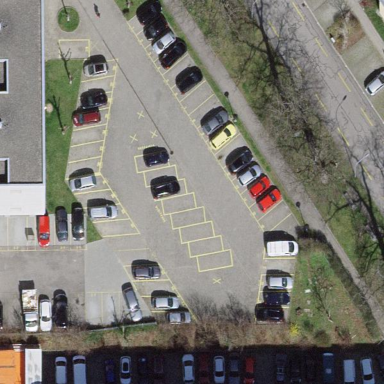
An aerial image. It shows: Parking area with asphalt surface.